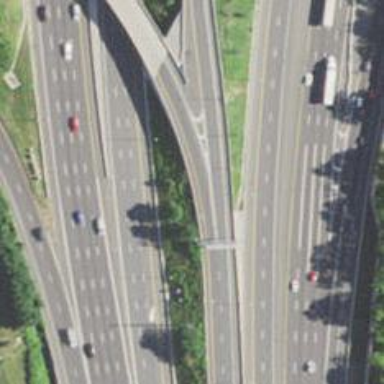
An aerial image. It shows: Motorway junction.